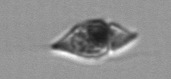
Label: Amphidinium